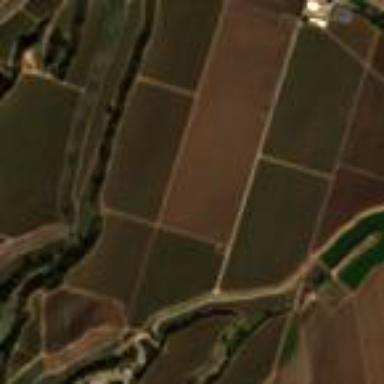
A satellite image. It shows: Vineyard with grape crops.